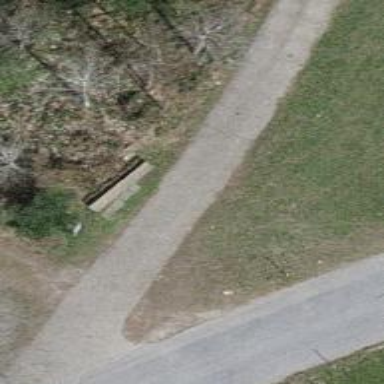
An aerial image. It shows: Bench.